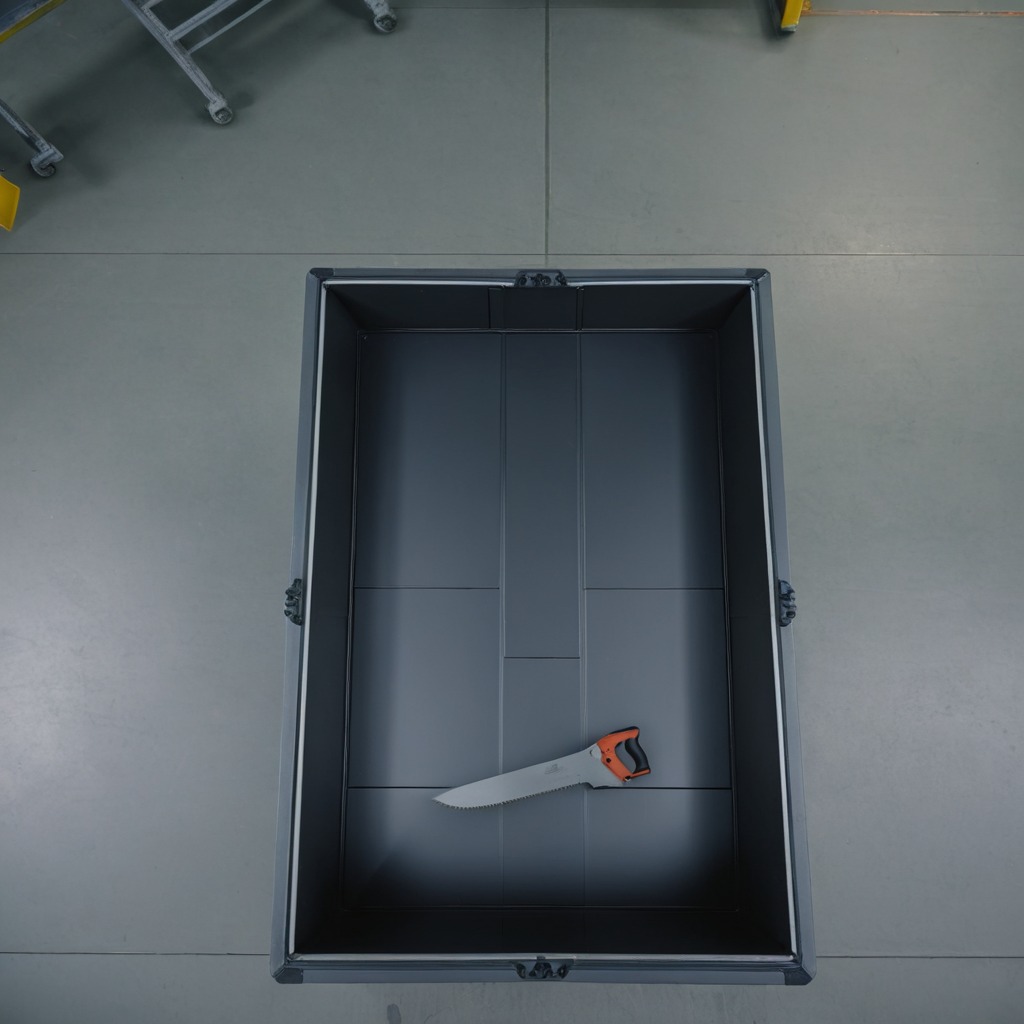
A metal saw is lying on a toolbox surface in an airplane hangar workshop 8K.